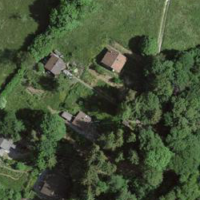
EUNIS habitat code: 44
Species observed at this site:
Acer pseudoplatanus